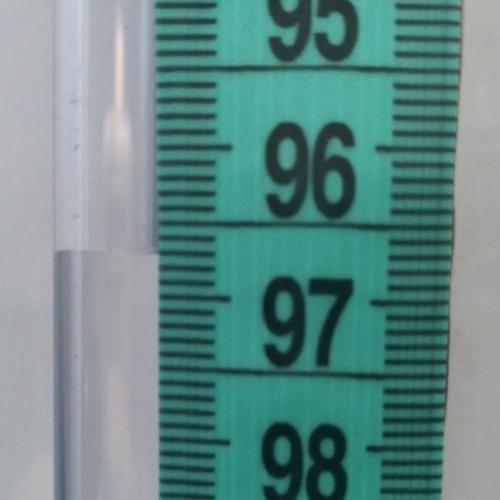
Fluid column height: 96.7 cm